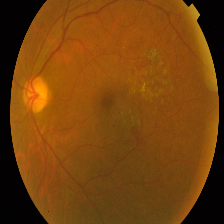
Diabetic retinopathy grade: Proliferative DR